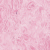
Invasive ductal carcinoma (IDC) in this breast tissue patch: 0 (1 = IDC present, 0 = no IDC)